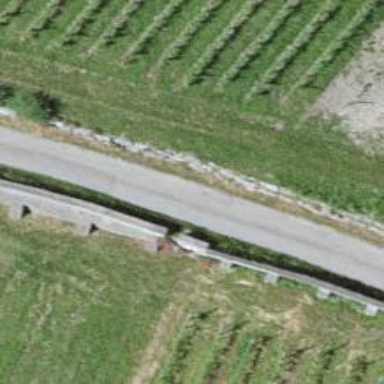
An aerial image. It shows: Stone wall as barrier.